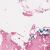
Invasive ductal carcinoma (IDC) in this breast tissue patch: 0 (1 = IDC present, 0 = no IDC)